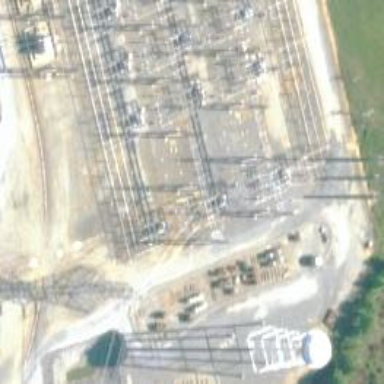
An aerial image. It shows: Switch for power supply.